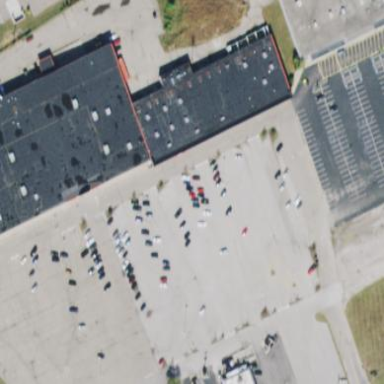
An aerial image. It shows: Retail area.